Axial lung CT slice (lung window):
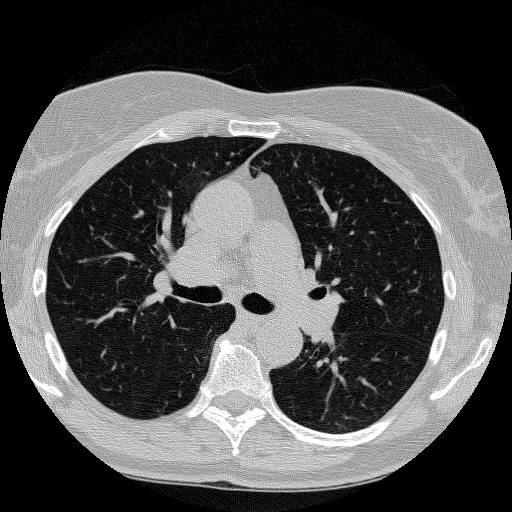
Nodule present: no